Question: I'm trying because it let me paste images from the clipboard in all browsers, but I can't find any documentation regarding the File Upload API (new?), the example in <URL>.
When I try to upload a file, the only parameter in the request is the file (named "upload"), how do I connect my CKEditor instance with my server? maybe something is missing?
'''
CKEDITOR.replace('newticket', {
extraPlugins : 'uploadimage,image2',
uploadUrl : '/ckeditor/newticket/uploads',
height : '200px',
toolbar : [
{ name: 'clipboard', items: [ 'Cut', 'Copy', 'Paste', 'PasteText', 'PasteFromWord', '-', 'Undo', 'Redo' ] },
{ name: 'basicstyles', items: [ 'Bold', 'Italic', 'Underline' ] },
{ name: 'lists', items: [ 'NumberedList', 'BulletedList', 'Outdent', 'Indent', 'Blockquote' ] },
{ name: 'insert', items: ['Link', '-', 'HorizontalRule'] },
{ name: 'font', items: [ 'Format', '-', 'TextColor', 'BGColor'] }
]
});
'''
I use this code in my Server Side (Laravel 4), the file is uploaded and CKeditor displays a message saying that the file is uploaded correctly but it doesn't add the img tag to the document
'''
public function uploadFilesFromCKeditor() {
if(Input::hasFile('upload')) {
$fileName = sha1(time() . Input::file('upload')->getClientOriginalName()) . '.' . Input::file('upload')->getClientOriginalExtension();
$success = Input::file('upload')->move(public_path() . '/ckeditor/uploads', $fileName);
if($success) {
$jsonResponse = array(
'fileName' => $fileName,
'url' => 'ckeditor/uploads/' . $fileName,
'uploaded' => 'true',
'error' => array(
'message' => ''
)
);
} else {
$jsonResponse = array(
'fileName' => Input::file('upload')->getClientOriginalName(),
'url' => '',
'uploaded' => 'false',
'error' => array(
'message' => 'Error msg'
)
);
}
return Response::json($jsonResponse);
} else {
$jsonResponse = array(
'fileName' => '',
'url' => '',
'uploaded' => 'false',
'error' => array(
'message' => 'error msg'
)
);
return Response::json($jsonResponse);
}
}
'''

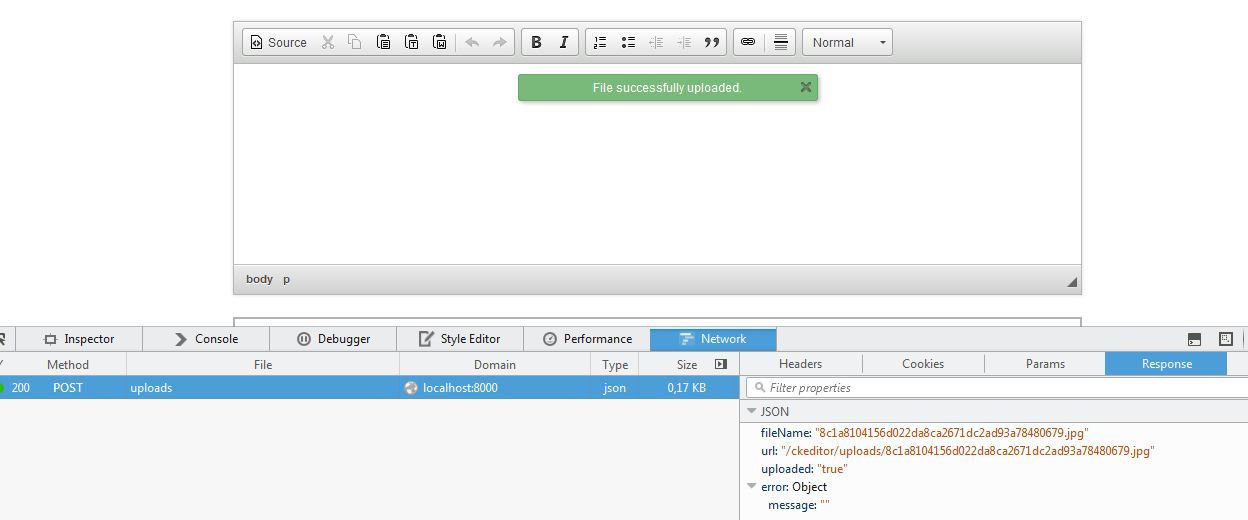
Answer: Because the feature is in the beta version at that moment, the full tutorial is not created yet, but you should be able to handle it based on the events docs.
If you get the request with the single entry 'upload' which contains file it means you are on the good way, this is the default request which is send. If you want to modify it use <URL>.
CKEditor expects to receive JSON as a response, so all you need to do on the server side is to save the file (using PHP function 'move_uploaded_file', see <URL> JSON data.
You can find the expected JSON response format and the example how to handle any other response <URL>.